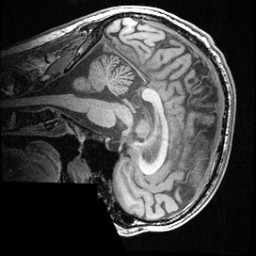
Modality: T1w
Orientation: sagittal
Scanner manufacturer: ge
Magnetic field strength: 3 T
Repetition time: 0.008572 s
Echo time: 0.003384 s